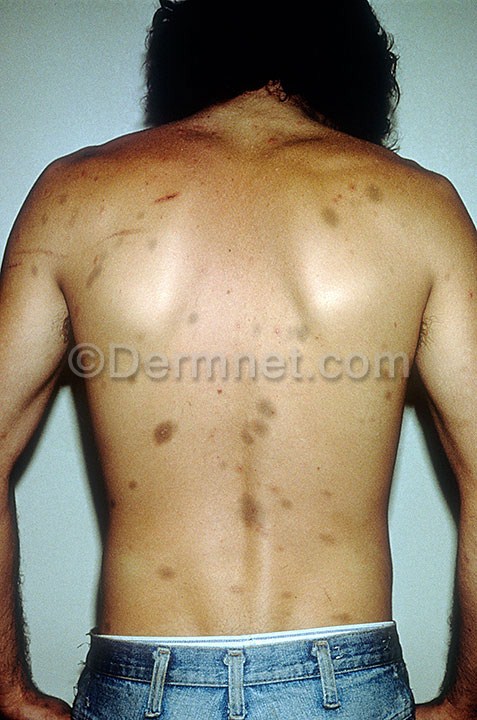
Disease: Exanthems and Drug Eruptions